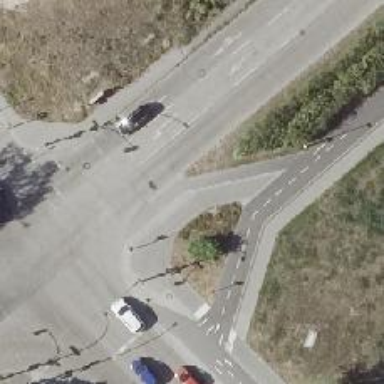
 along with cycleway also surfaced with asphalt."